Interaction volume radius: 10 \u00c5
Interaction volume height: 15 \u00c5
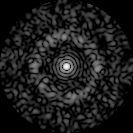
Disorder parameter: 0.8417